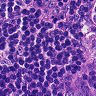
Metastatic tissue present: yes